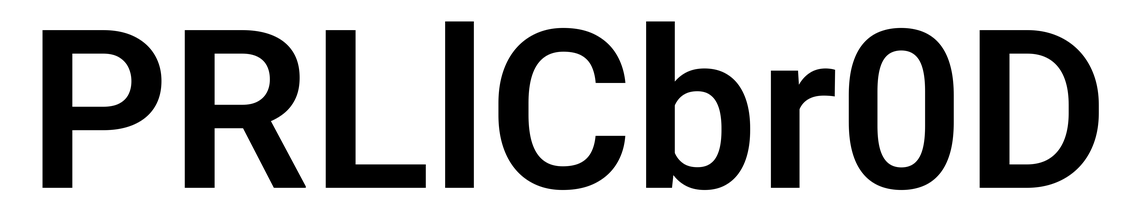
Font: Roboto_SemiBold